Field crop: tomato
Growth stage: 1
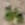
Species: solanum